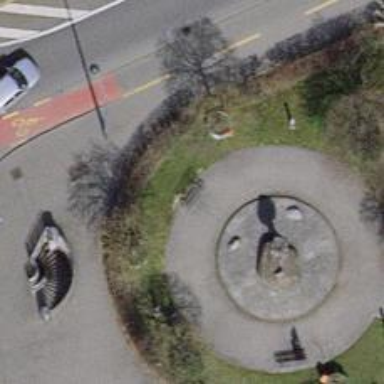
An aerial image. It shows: Bench for seating.